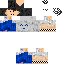
A male human skin with medium skin, wearing black long hair dressed in a blue hoodie and blue pants, featuring a closed mouth.